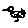
Label: bird